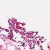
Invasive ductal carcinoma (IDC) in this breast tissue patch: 0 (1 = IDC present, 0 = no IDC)